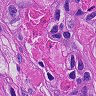
Metastatic tissue present: yes